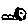
Label: moon